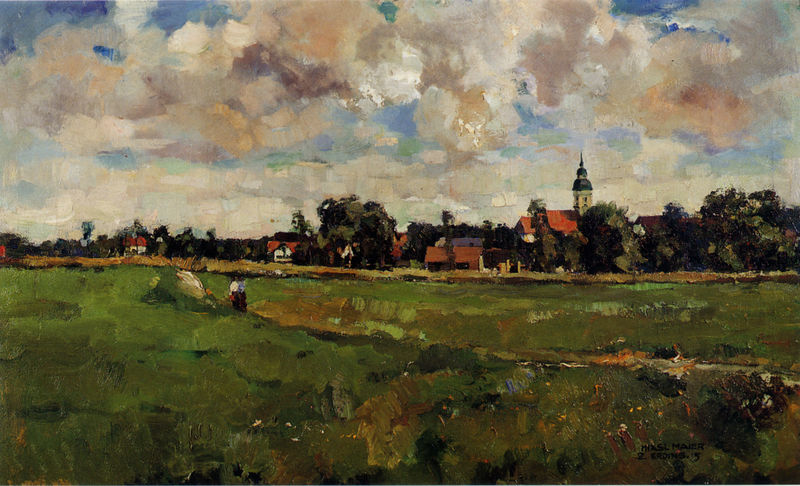
Titel: Altenerding
Künstler: Hiasl (Mathias) Maier-Erding
Standort: Rosenheim
Institution: Städtische Galerie Rosenheim
Schlagwörter: baum, blau, gemälde, himmel, mann, weiß, wolken, aquarell, bäume, frauen, grün, impressionismus, kirchturm, landschaft, menschen, sitzen, blumen, frau, gras, haus, rot, weg, wiese, wolke, leute, malerei, barock, mensch, feld, gräser, horizont, häuser, natur, weide, kirche, pastos, land, wald, arbeit, bauern, turm, deutschland, schrift, sommer, ernte, feldarbeit, dorf, dächer, farbe, idylle, arbeiter, ölgemälde, impressionistisch, bauer, bayern, zwiebelturm, text, beschriftung, tupfer, impresionismus, freilicht, freilichtmalerei, spaziergänger, kriche, zwiebelhaube, sgnatur, waagrecht, auf dem land, deutscher impressionismus, deutschöand, kaff, kirchtum, somer, sorf, kichturm, clandschaft, himmel wiese frau wolken bäume blau grün zaun, kirche haus wald